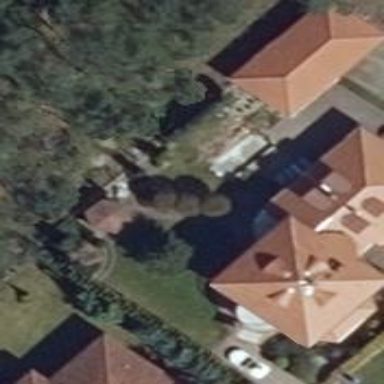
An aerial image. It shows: Residential building.